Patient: sex F, age 36
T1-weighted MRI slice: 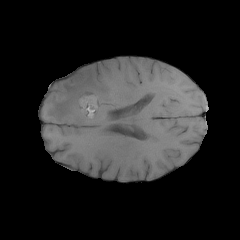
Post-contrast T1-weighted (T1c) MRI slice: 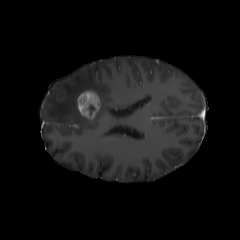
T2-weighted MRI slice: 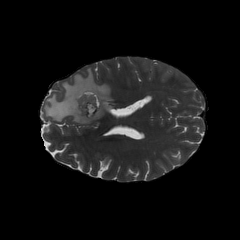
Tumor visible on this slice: yes
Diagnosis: Glioblastoma, IDH-wildtype
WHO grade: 4